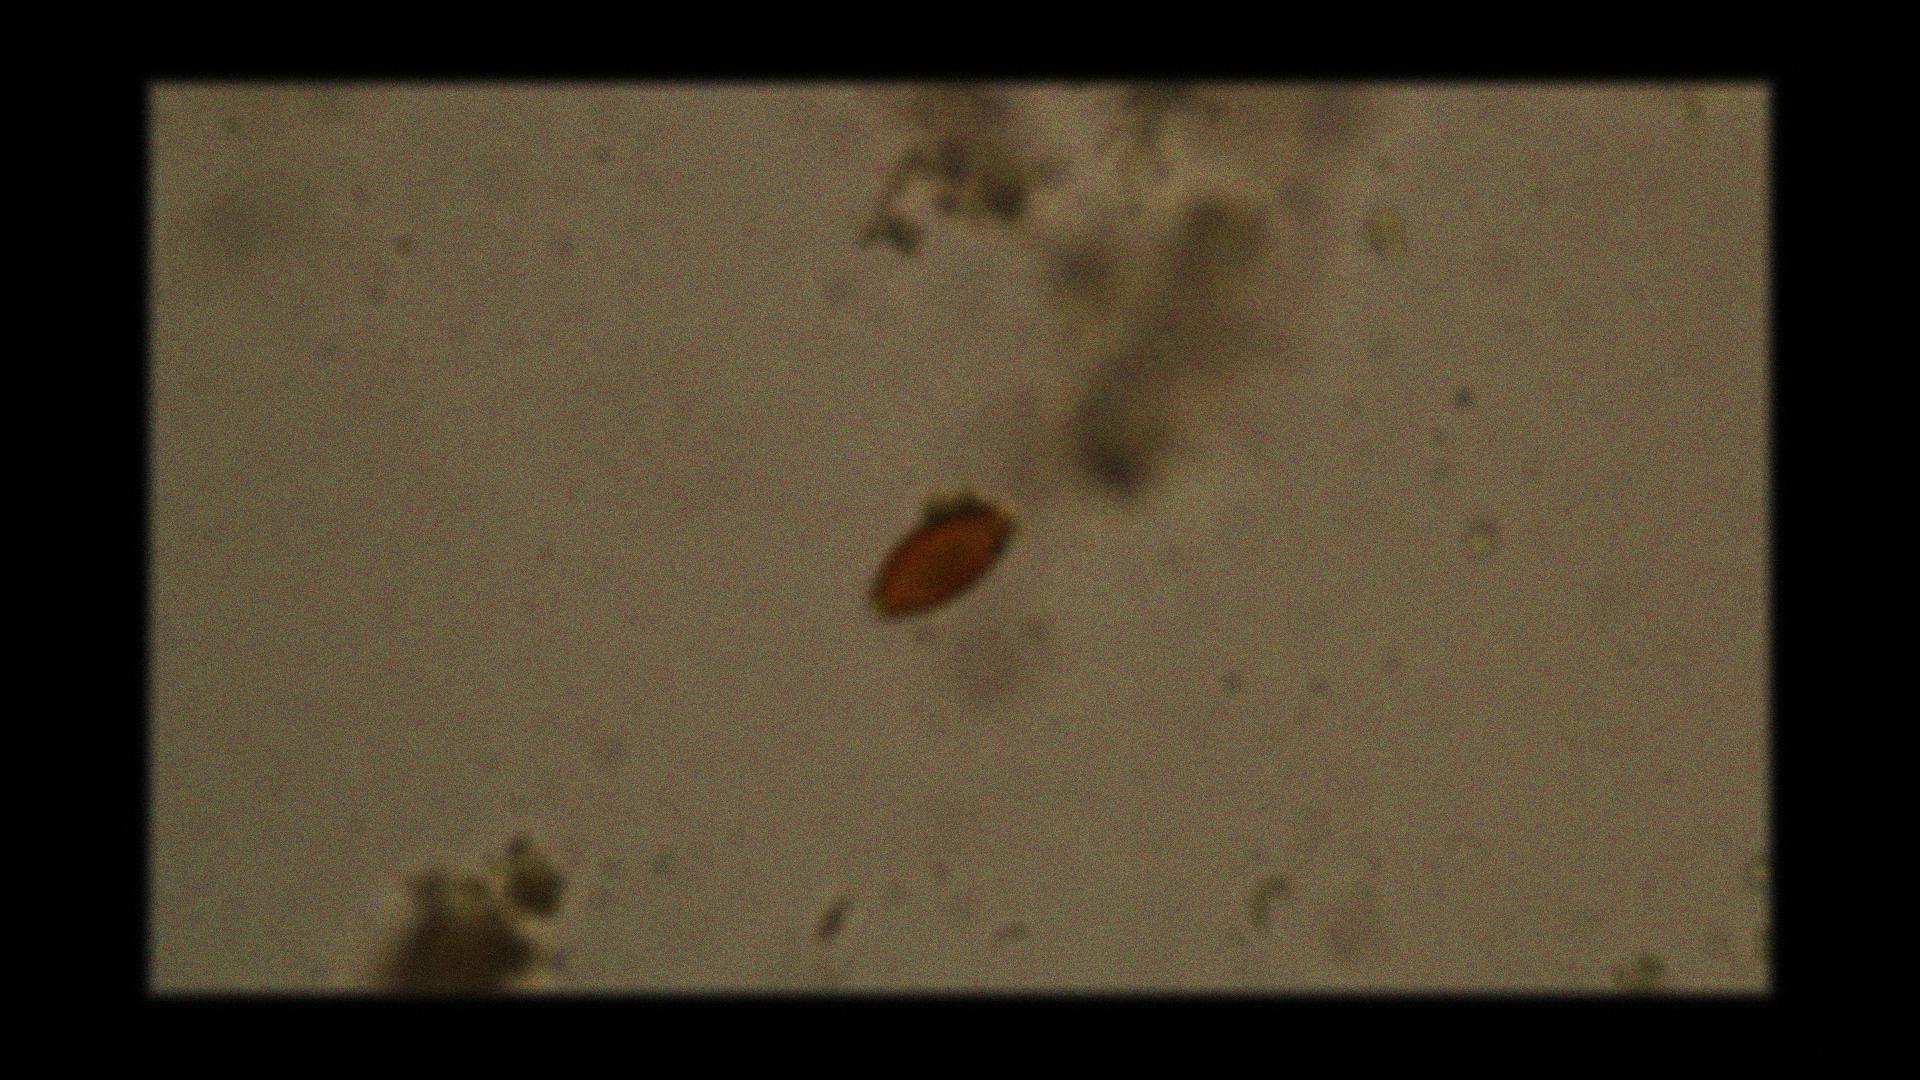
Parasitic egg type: Trichuris trichiura